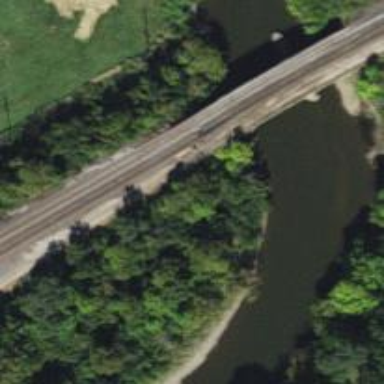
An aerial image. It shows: Railway bridge.